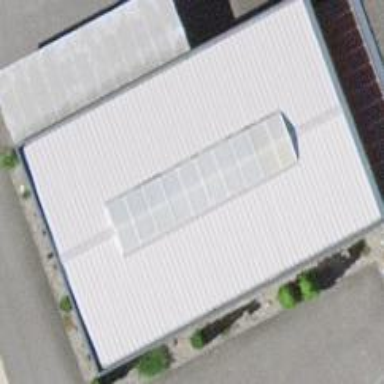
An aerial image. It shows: Warehouse building.